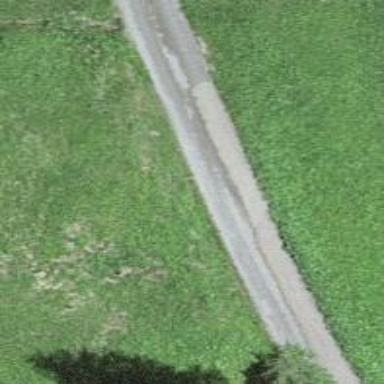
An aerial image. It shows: Paved track with grade1 quality.